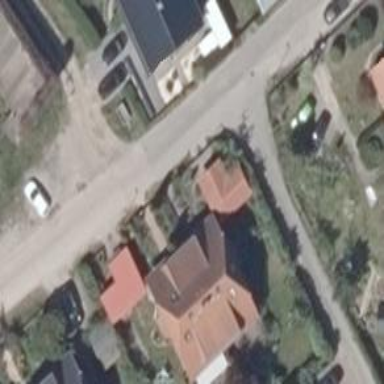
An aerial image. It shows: Residential road made of concrete plates.